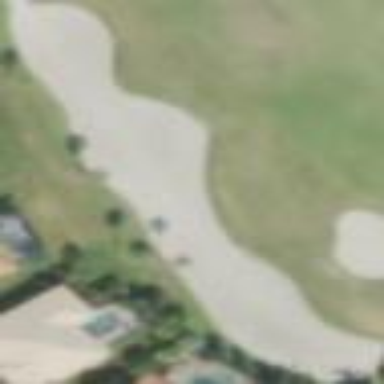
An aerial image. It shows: Golf bunker filled with natural sand.